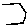
Label: hexagon